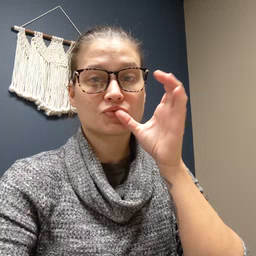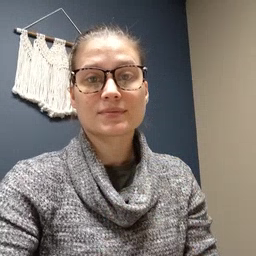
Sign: drink